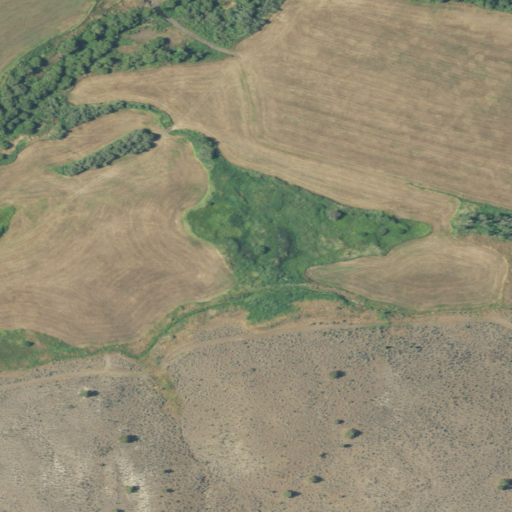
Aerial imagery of valley in Oregon named Pole Gulch containing pasture, shrub, herbaceous wetlands, grassland, woody wetlands, and open development